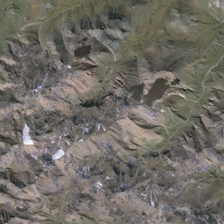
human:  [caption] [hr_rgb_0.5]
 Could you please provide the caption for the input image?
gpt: most of the rolling hills are grey, integrated with a few plants .

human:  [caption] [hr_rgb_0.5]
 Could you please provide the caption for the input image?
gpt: most of the rolling hills are grey, integrated with a few plants .

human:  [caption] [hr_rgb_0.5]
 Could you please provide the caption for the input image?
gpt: it is a large piece of mountain .

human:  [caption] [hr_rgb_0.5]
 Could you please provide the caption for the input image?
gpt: it is a large piece of mountain .

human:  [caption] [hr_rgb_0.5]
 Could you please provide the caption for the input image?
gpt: it is a large piece of mountain .